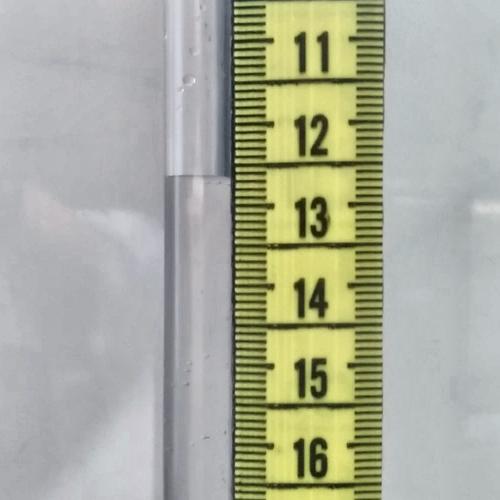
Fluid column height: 12.7 cm